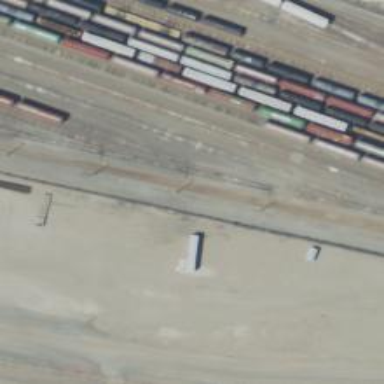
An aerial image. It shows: Railway siding for service.